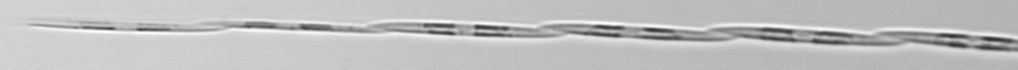
Label: Pseudo-nitzschia